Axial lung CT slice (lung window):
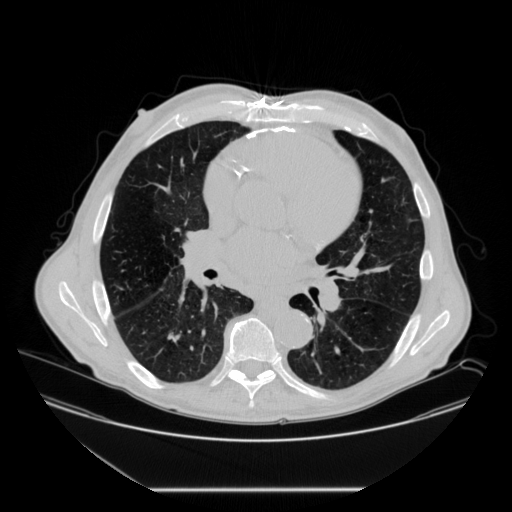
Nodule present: no